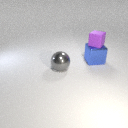
large gray metal sphere in front of large blue metal cube